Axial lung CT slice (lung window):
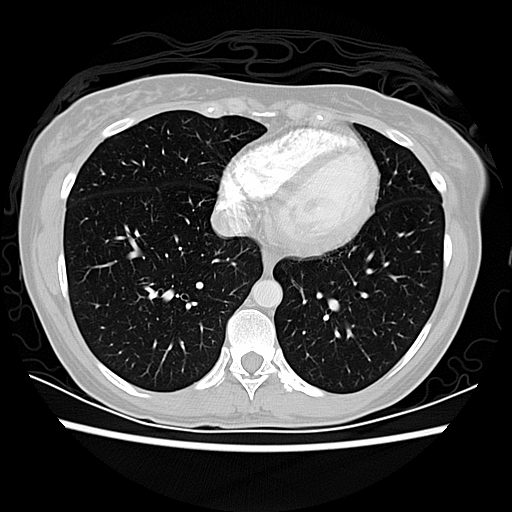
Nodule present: no